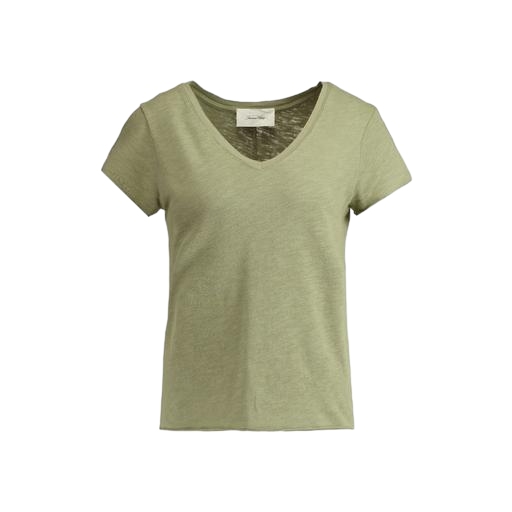
beige t-shirt green, v neck t-shirt slub, v-neck slub t-shirt, white background